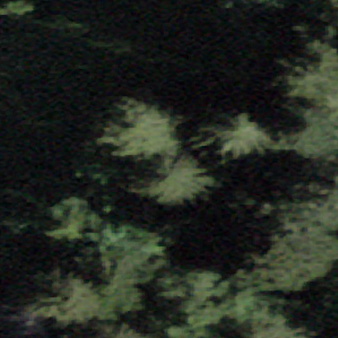
Label: other